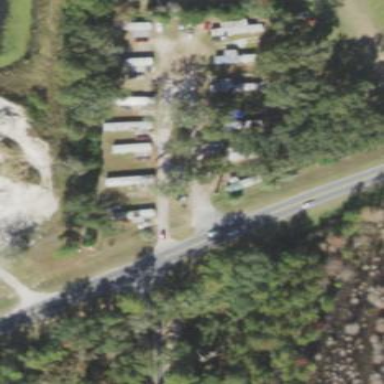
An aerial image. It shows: Residential area known as trailer park.